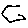
Label: hexagon